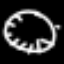
Label: clock